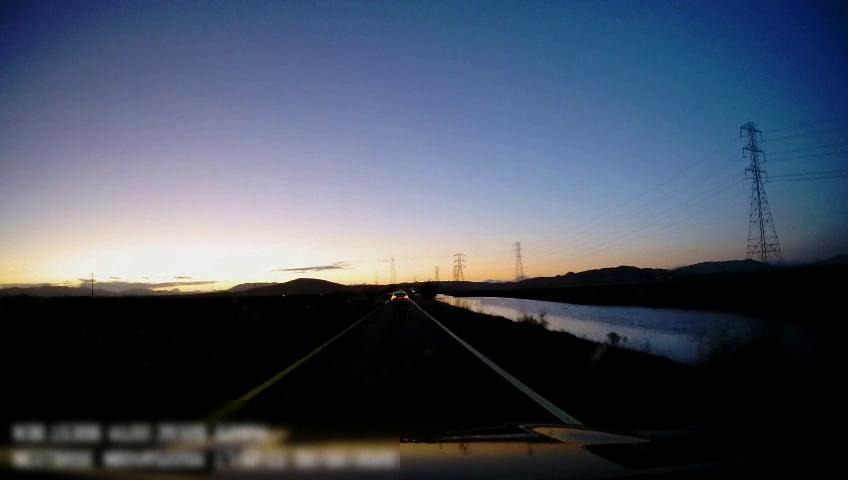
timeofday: Dusk/Dawn/Twilight
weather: Sunny
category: Drivable Space
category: Vehicles | Car
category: Lanes | Current Lane
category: Lanes | Current Lane